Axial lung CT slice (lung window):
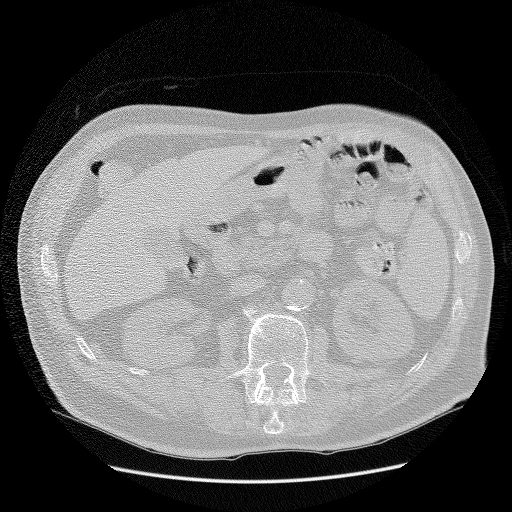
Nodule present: no